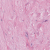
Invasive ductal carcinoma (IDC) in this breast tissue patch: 1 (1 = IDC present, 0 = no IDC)